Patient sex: F
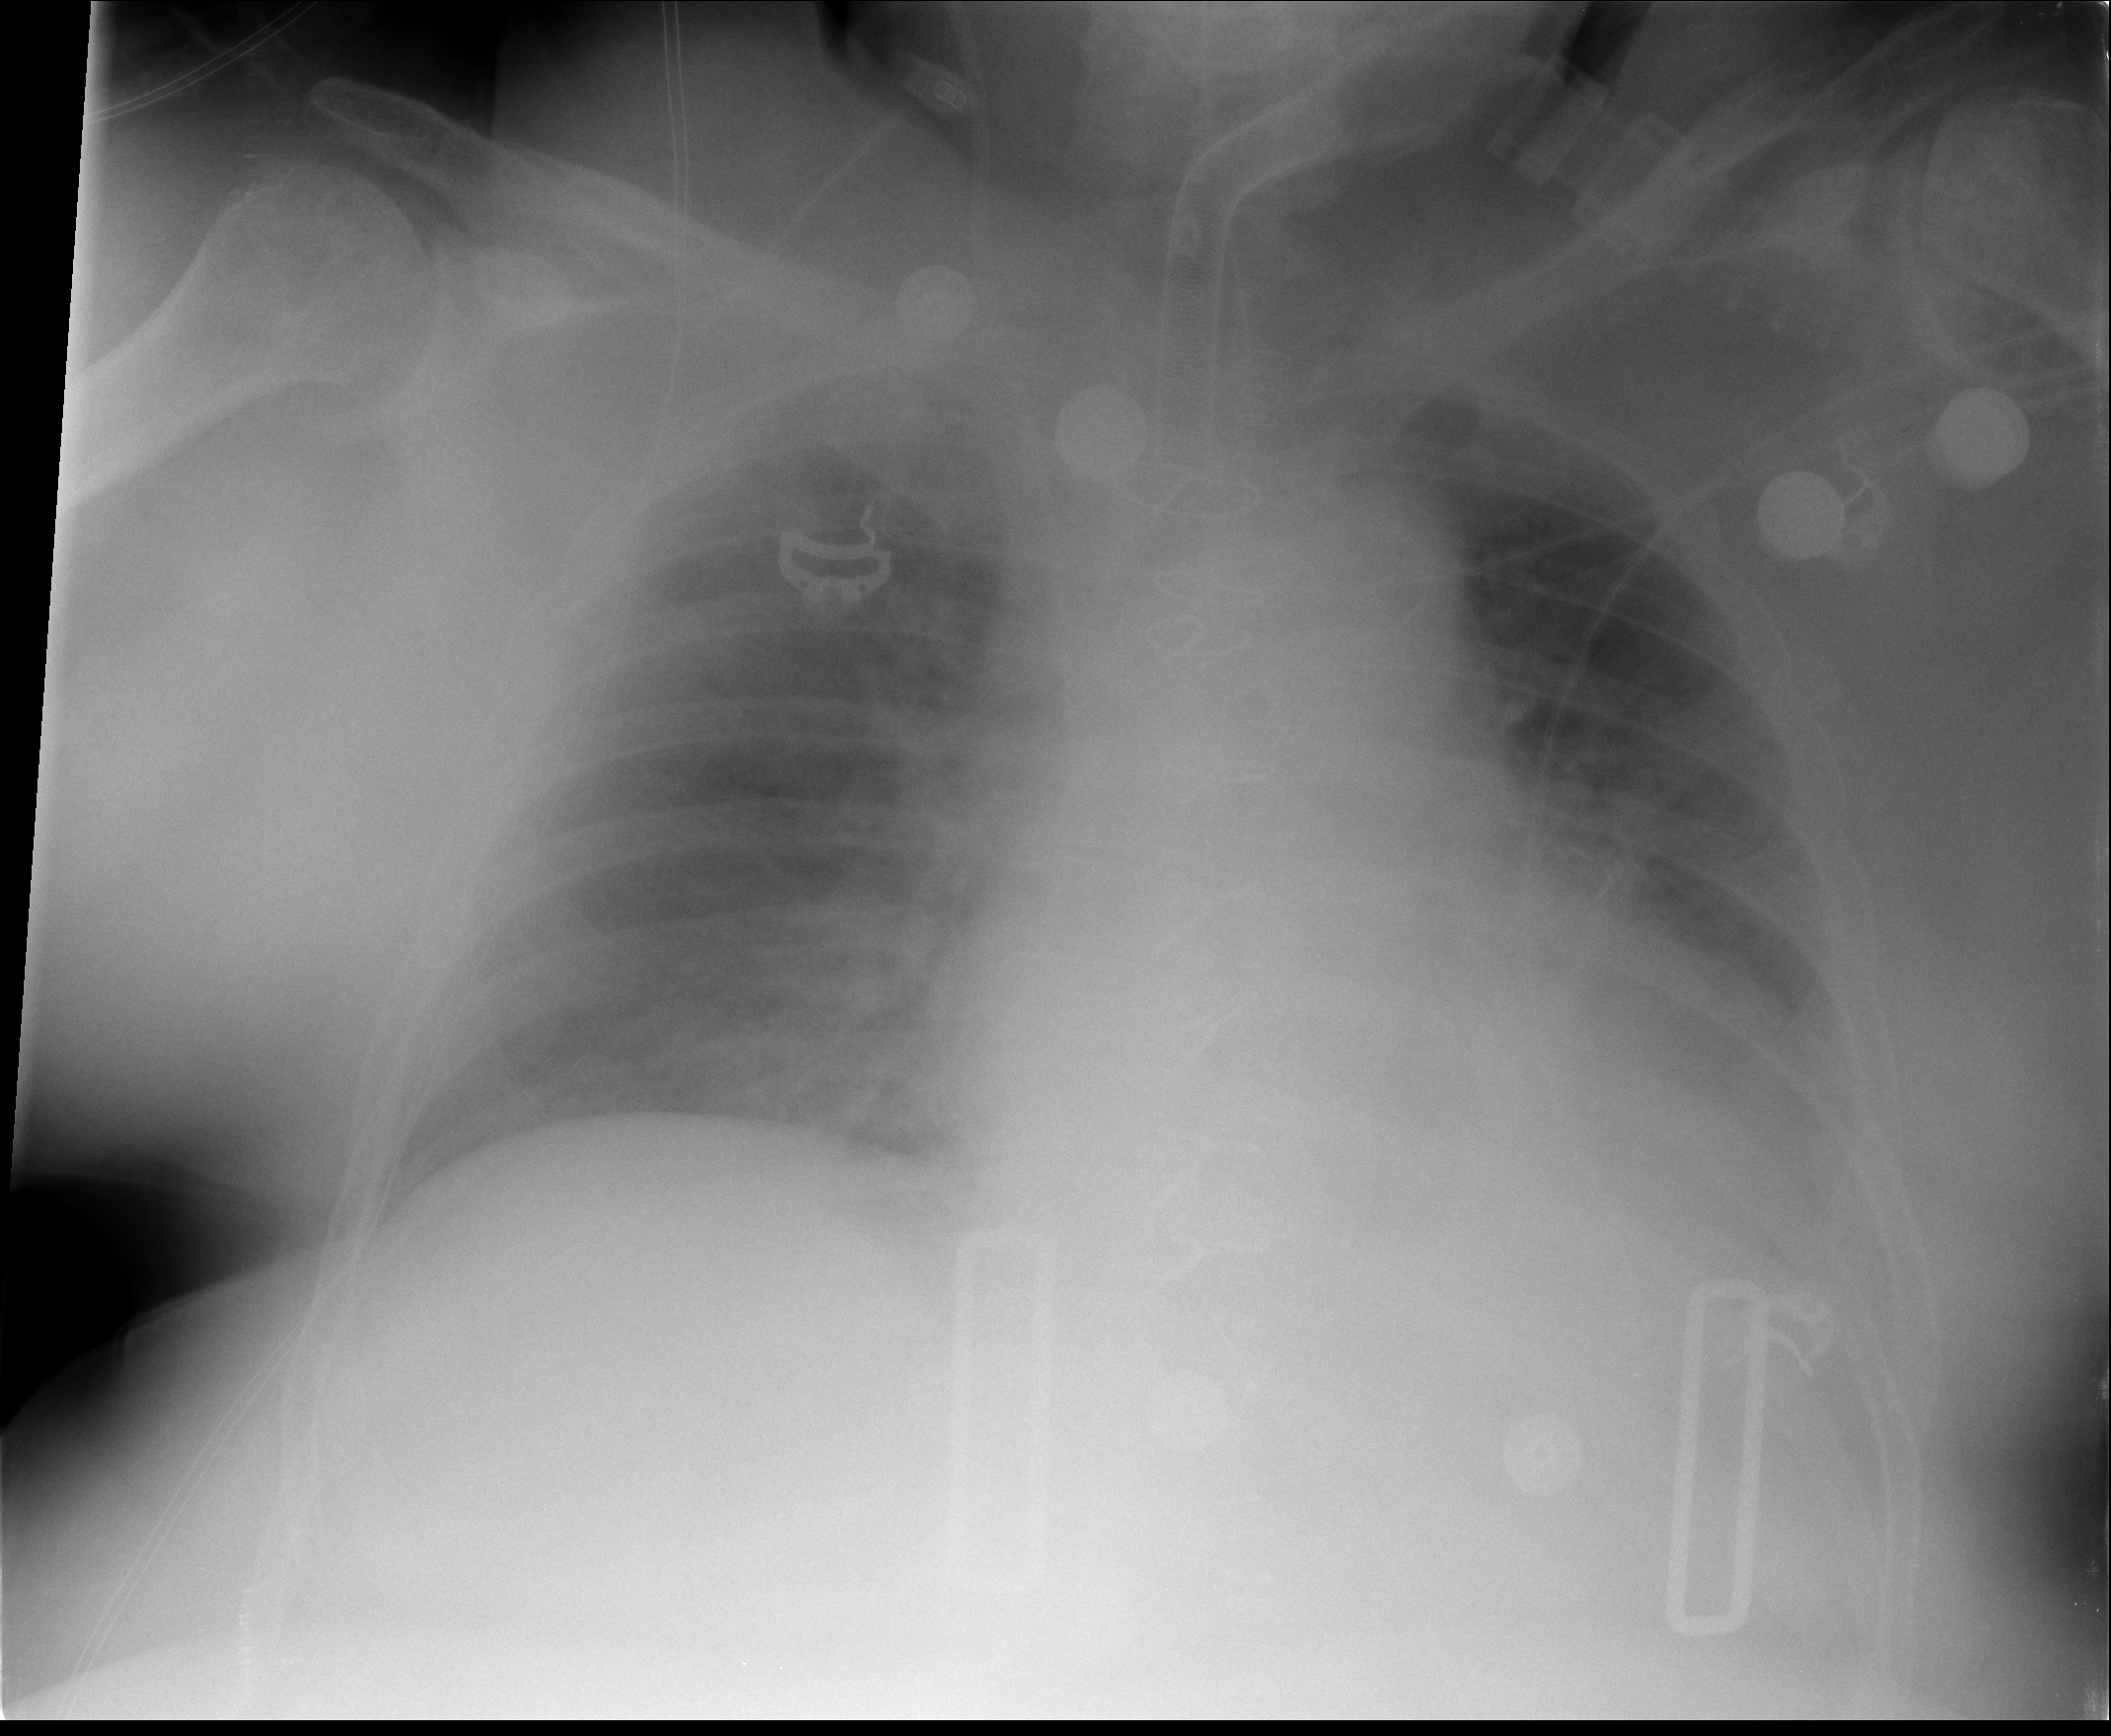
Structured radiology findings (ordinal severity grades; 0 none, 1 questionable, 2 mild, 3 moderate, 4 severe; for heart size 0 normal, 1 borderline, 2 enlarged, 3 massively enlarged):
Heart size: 2
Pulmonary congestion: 3
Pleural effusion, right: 2
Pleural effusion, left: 2
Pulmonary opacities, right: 2
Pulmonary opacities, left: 2
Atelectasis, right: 2
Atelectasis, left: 2